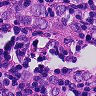
Metastatic tissue present: yes